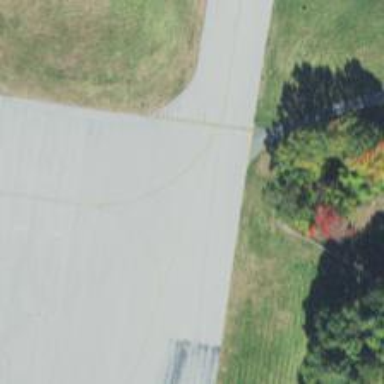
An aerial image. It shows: View of taxiway at the airport.